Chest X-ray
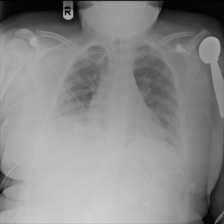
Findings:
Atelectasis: positive
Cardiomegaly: negative
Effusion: negative
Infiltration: negative
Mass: negative
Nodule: negative
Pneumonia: negative
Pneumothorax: negative
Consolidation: negative
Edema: negative
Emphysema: negative
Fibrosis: negative
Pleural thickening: negative
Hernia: negative